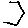
Label: hexagon